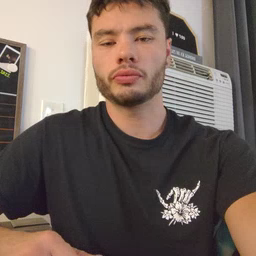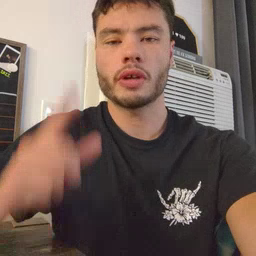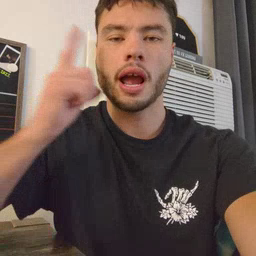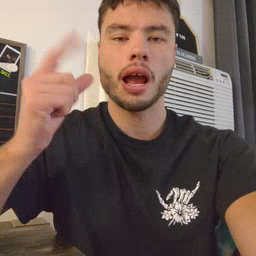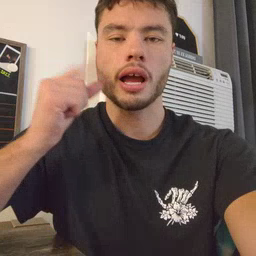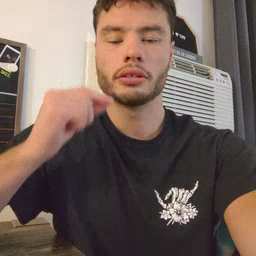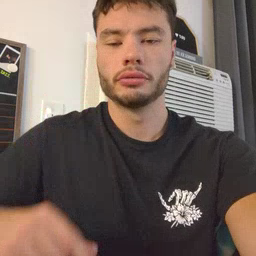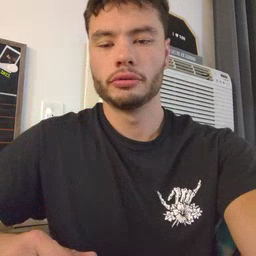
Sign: cat